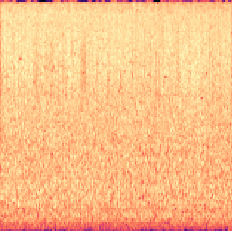
Sound class: Rain